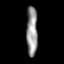
Tissue: lung
Cell type: Endothelial cells
Senescence score: 0.5931
Nuclear area (px): 543
Mean DAPI intensity: 147.545